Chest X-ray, PA view. Patient: 44 years old, sex M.
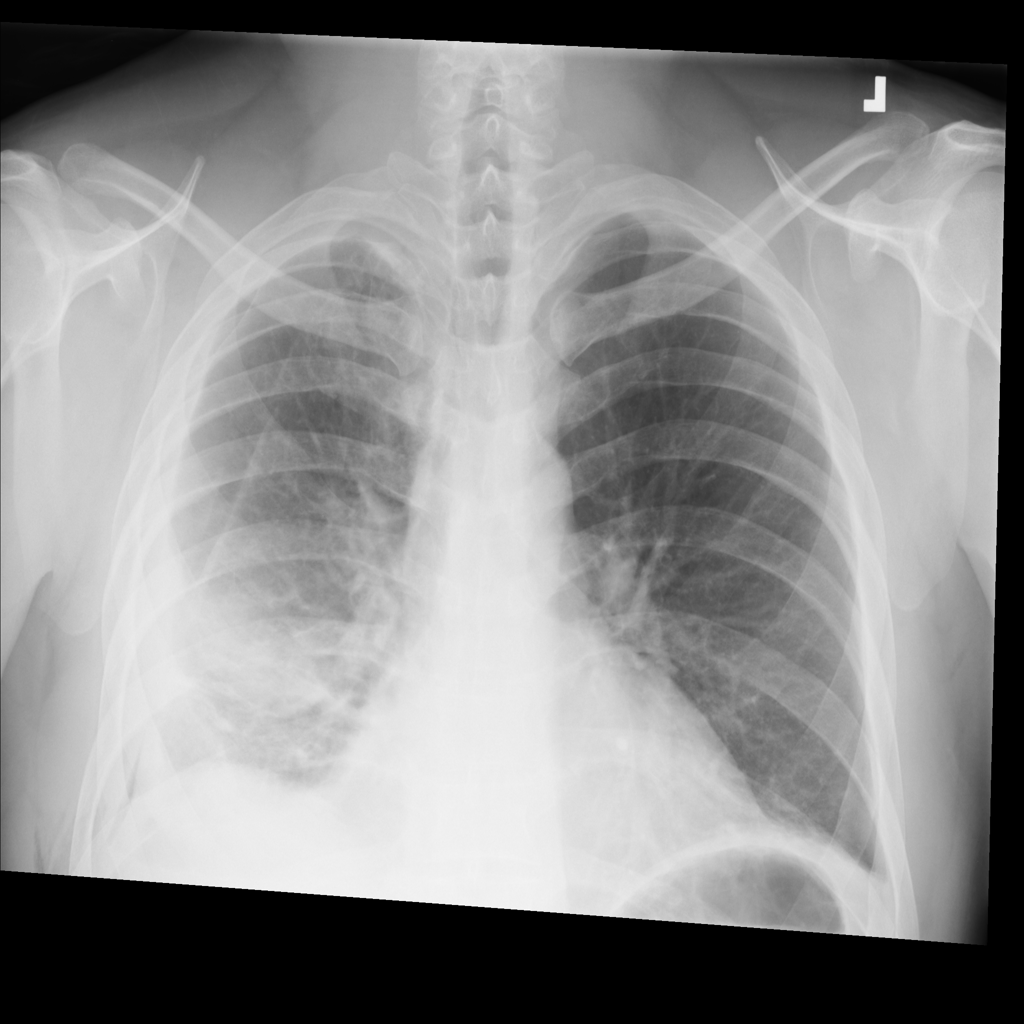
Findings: Atelectasis, Effusion, Infiltration, Pleural_Thickening, Pneumothorax